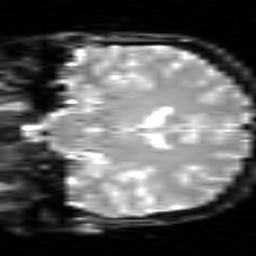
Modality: inplaneT2
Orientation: coronal
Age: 22
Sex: male